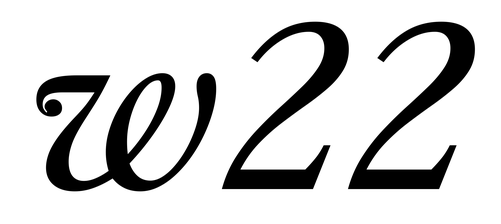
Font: LibreCaslonText-Italic_Italic